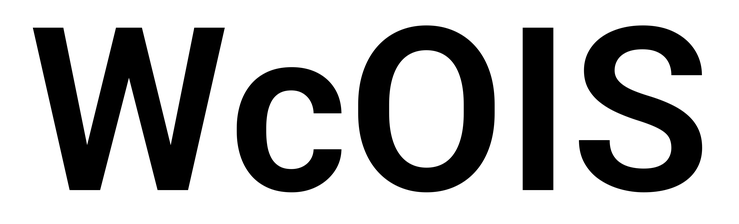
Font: Roboto_SemiBold